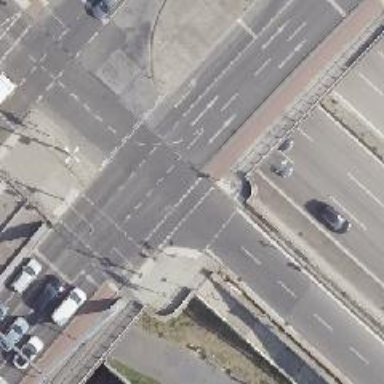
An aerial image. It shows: Secondary road with asphalt surface. It has lane markings and features dual carriageway.